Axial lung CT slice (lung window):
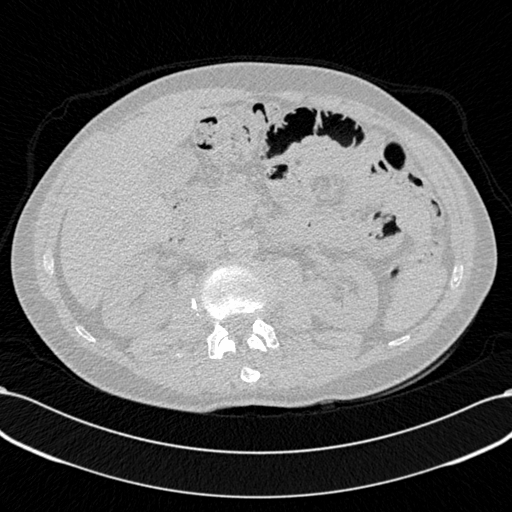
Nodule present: no